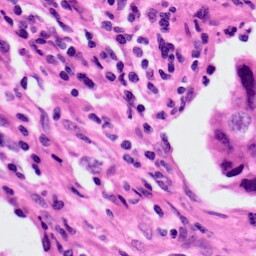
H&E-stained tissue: Lung